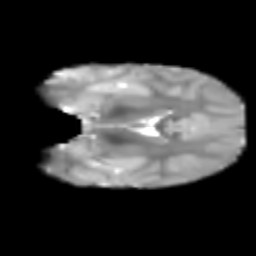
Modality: T2w
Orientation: coronal
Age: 8
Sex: female
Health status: healthy